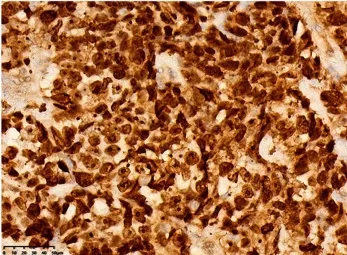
Histochemical and immunohistochemical examinations of the tumor from our case.the proliferative index Ki67 was 90% A final diagnosis of LCNEC was performed. LCNEC, large cell neuroendocrine carcinoma; H&E, hematoxylin and eosin; CgA, Chromogranin A; Syn, synaptophysin; NSE, neuron specific enolase.
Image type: pathology (immunostaining)